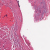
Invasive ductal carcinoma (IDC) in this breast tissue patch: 0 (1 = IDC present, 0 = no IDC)